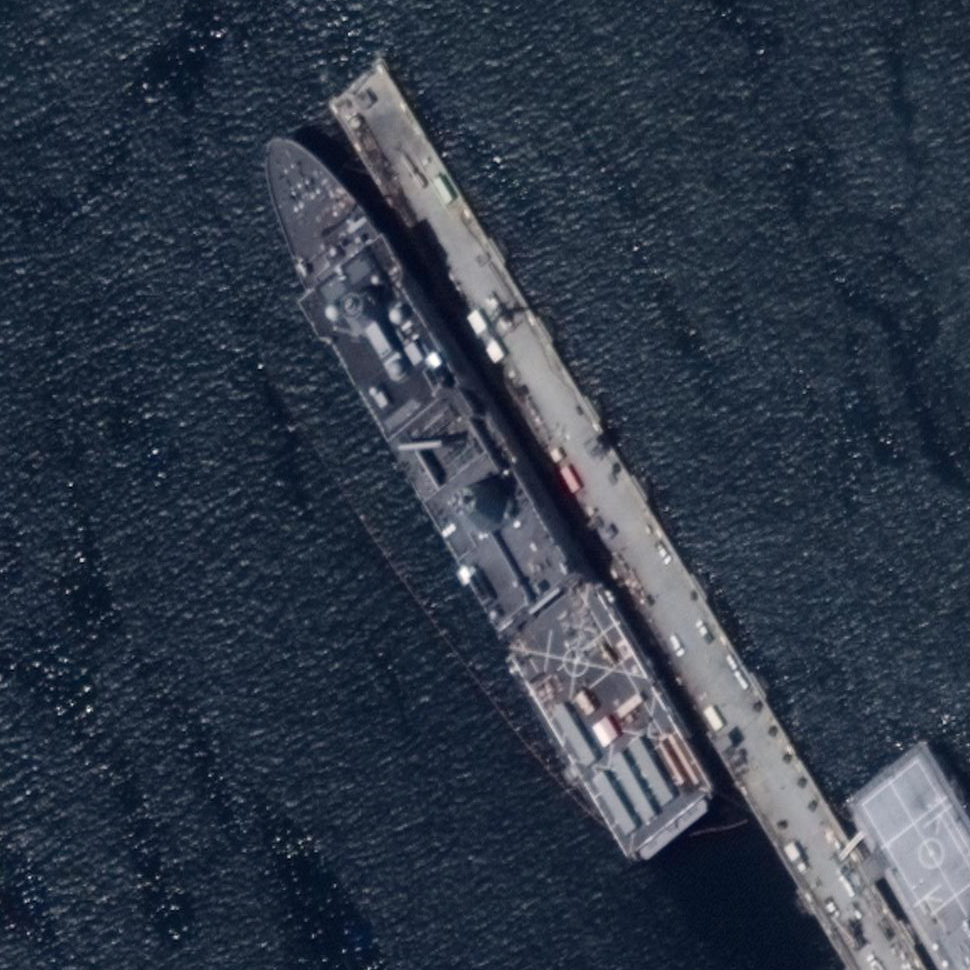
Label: combat